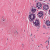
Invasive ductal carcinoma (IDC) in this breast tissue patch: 0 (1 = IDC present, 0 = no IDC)